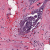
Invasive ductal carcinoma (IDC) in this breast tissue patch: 0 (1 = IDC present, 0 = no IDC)